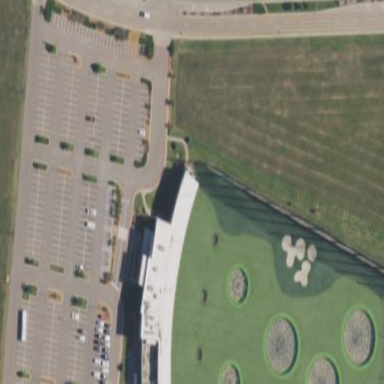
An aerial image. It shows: Sports centre dedicated to golf.